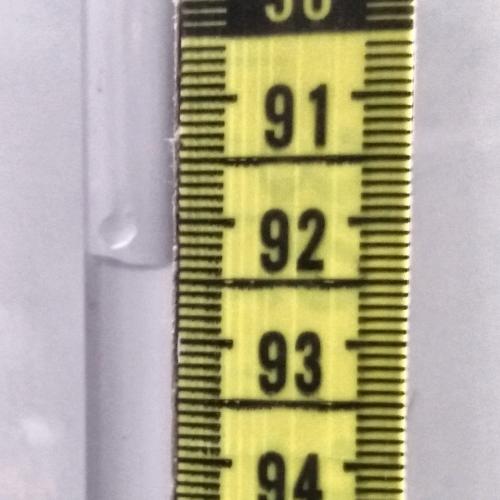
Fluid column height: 92.4 cm